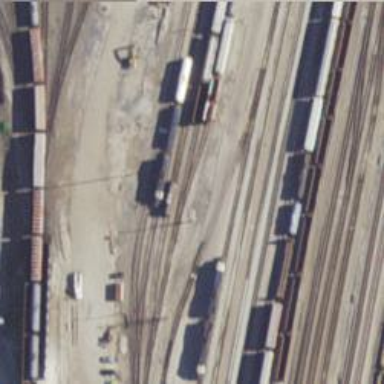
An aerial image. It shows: Railway yard used for servicing trains.